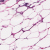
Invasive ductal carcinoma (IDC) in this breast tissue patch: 0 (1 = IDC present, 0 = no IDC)